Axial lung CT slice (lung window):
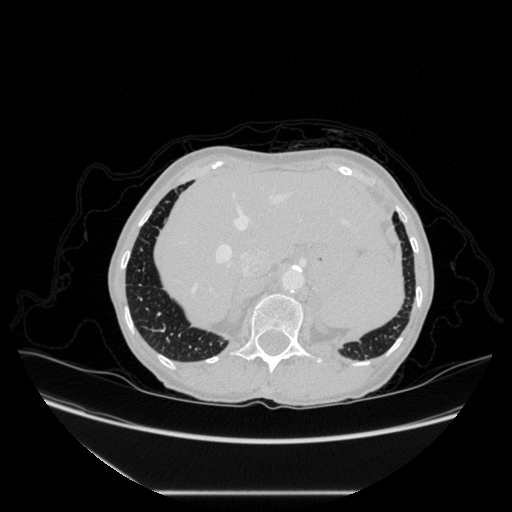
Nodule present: no